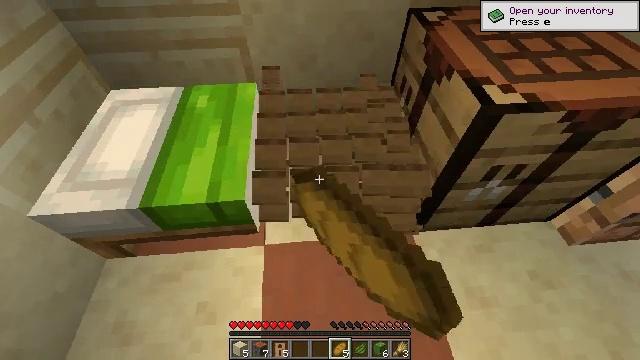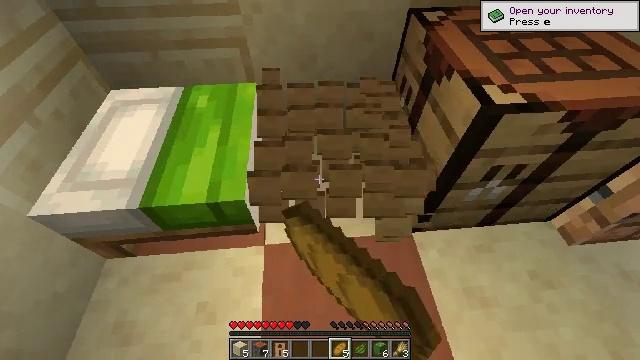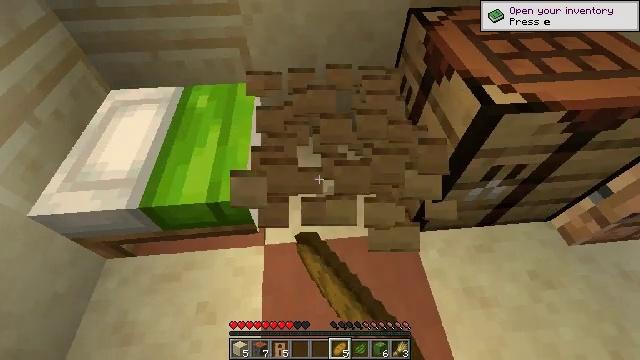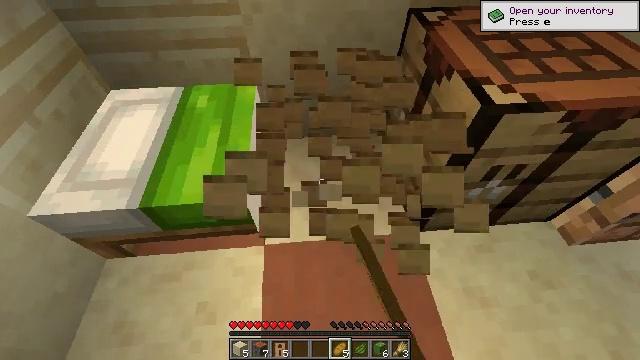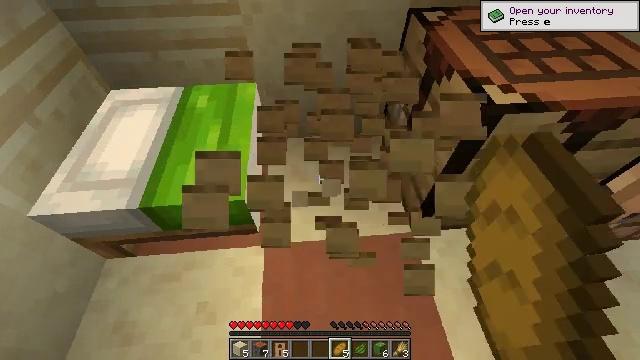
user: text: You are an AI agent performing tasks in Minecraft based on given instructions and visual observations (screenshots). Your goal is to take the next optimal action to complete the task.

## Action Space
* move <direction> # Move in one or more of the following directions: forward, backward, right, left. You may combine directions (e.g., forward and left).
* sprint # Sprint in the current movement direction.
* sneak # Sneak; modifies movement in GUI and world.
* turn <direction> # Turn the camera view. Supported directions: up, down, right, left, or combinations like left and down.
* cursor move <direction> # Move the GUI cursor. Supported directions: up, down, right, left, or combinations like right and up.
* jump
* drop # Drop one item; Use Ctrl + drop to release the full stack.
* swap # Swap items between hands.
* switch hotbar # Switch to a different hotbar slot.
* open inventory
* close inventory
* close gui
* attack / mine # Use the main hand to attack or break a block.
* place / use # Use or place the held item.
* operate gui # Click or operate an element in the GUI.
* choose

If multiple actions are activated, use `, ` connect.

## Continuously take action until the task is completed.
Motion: motion action
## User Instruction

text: Attack the lime bed to recycle it.
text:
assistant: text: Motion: attack / mine
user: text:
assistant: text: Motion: attack / mine
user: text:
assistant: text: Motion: attack / mine
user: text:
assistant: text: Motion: attack / mine
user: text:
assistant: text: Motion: attack / mine